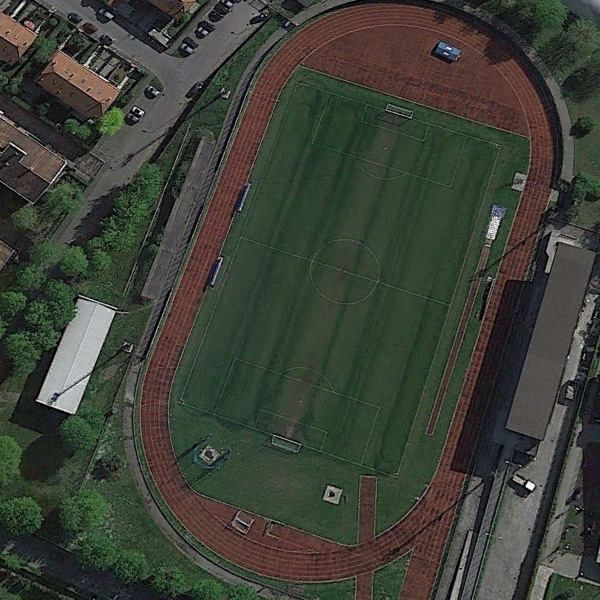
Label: Playground